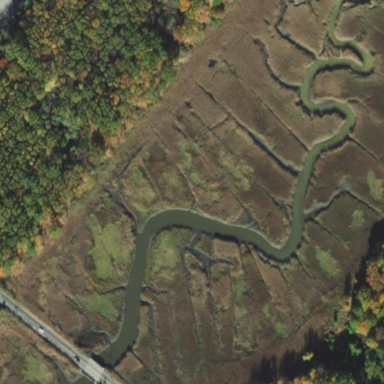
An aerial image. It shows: Marshy wetland area.